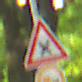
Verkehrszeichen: KreuzungOderEinmuendung
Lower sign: UeberholverbotKraftfahrzeuge
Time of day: MorningAfternoon
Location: Outdoor (RoadRail)
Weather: Clear
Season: NotSpecified
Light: Natural